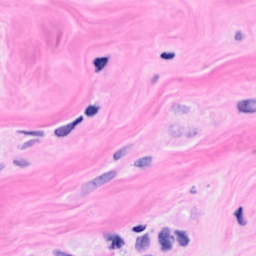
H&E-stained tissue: Breast